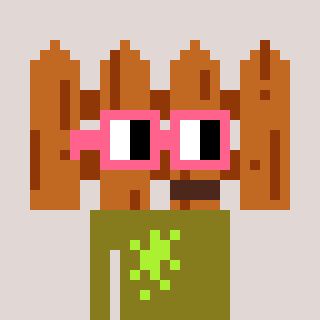
a pixel art character with square pink glasses, a fence-shaped head and a gunk-colored body on a warm background